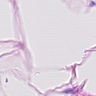
Metastatic tissue present: no